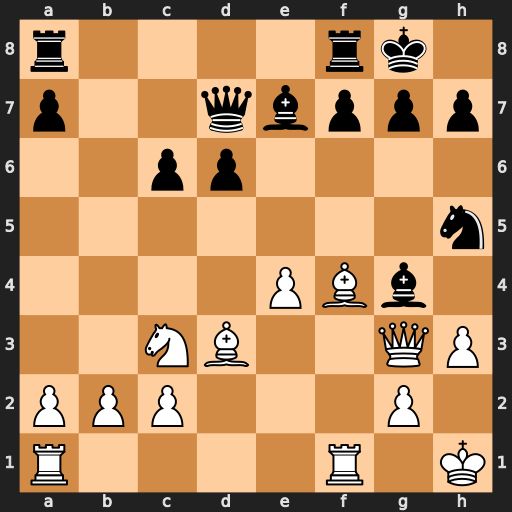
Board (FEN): r4rk1/p2qbppp/2pp4/7n/4PBb1/2NB2QP/PPP3P1/R4R1K
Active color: w
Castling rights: -
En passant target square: -
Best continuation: Qxg4 Qxg4 hxg4 Nxf4 Rxf4